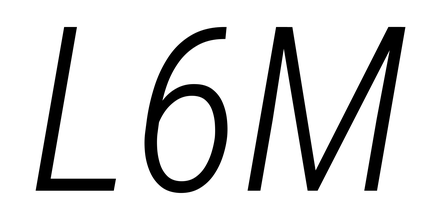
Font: Roboto-Italic_Condensed_Light_Italic